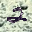
Label: 2